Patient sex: M
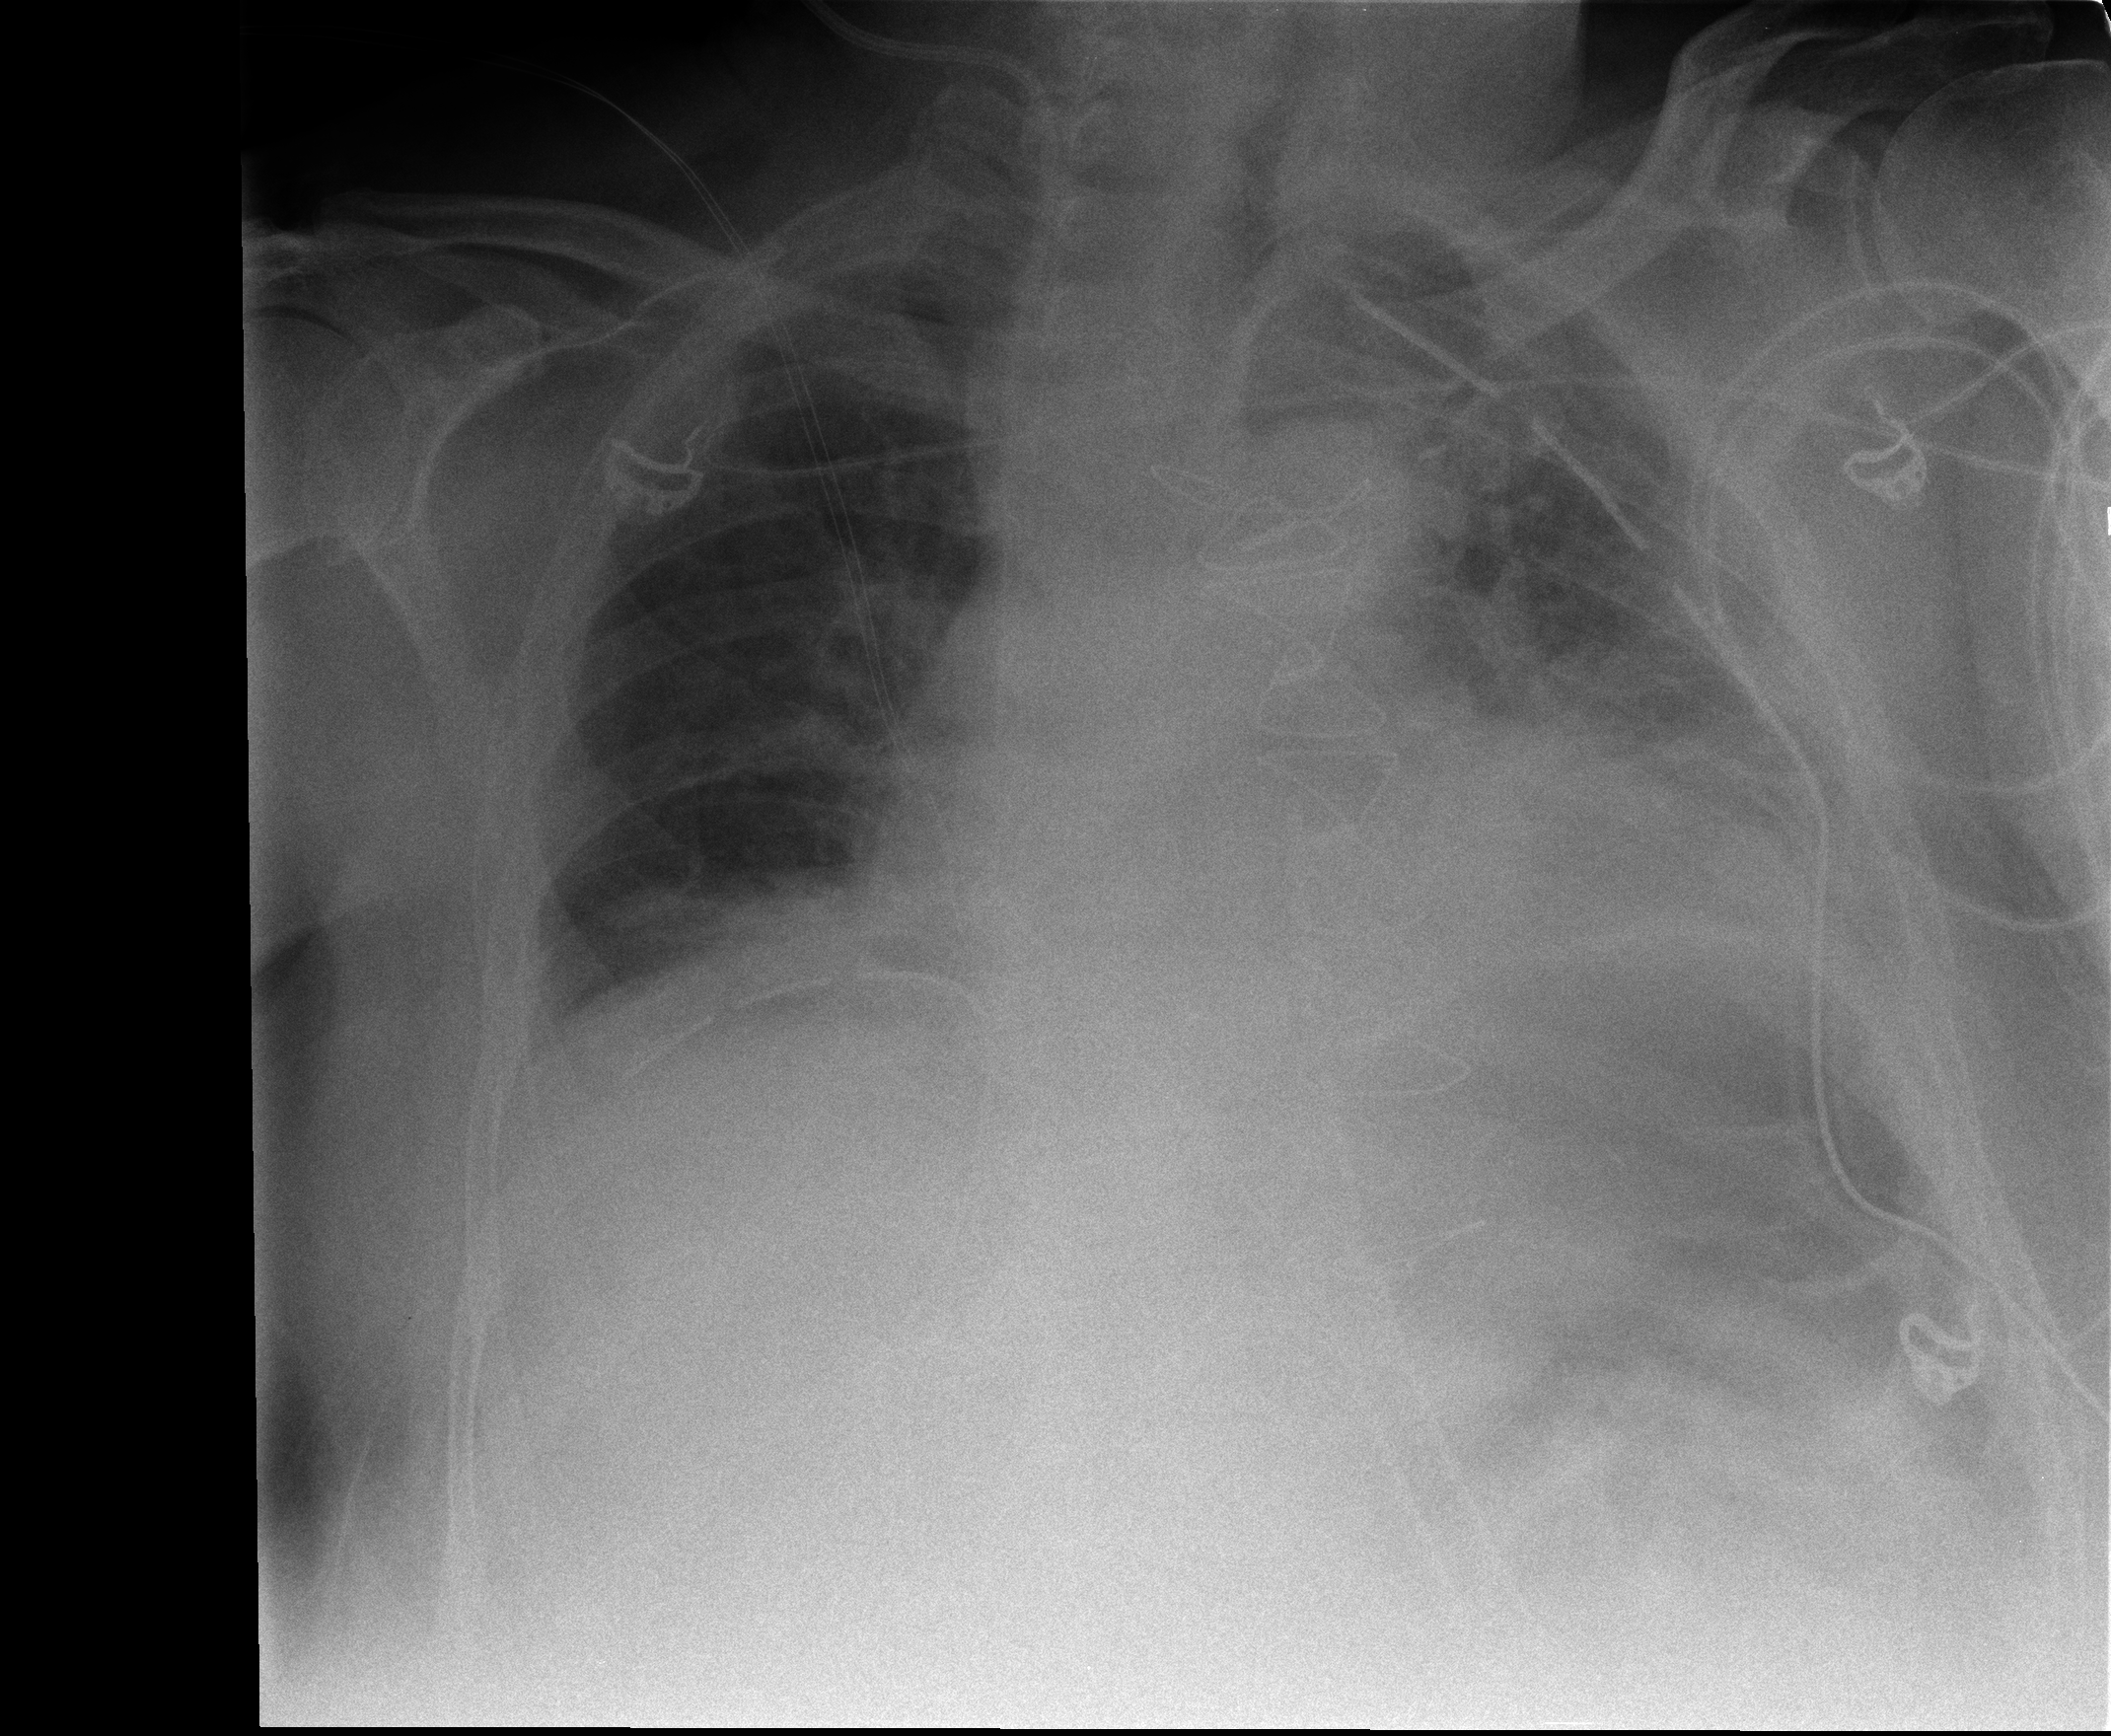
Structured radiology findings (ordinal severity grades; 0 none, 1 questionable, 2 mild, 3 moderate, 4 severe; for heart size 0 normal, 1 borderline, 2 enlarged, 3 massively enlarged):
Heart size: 3
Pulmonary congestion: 2
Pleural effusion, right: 2
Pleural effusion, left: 2
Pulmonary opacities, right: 0
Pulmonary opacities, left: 1
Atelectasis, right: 2
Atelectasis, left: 3